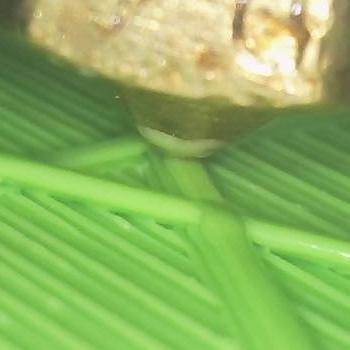
Flow rate: 141%